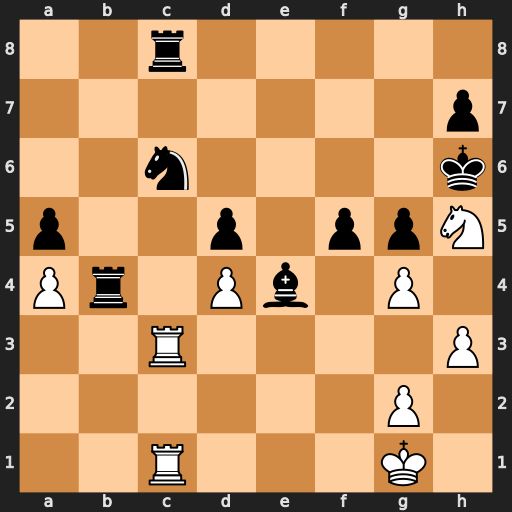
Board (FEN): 2r5/7p/2n4k/p2p1ppN/Pr1Pb1P1/2R4P/6P1/2R3K1
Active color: w
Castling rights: -
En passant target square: -
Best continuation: Rxc6+ Rxc6 Rxc6#